Question: When connecting from my local dev box using Visual Studio 2012 (or 2013) against a SQL Server 2008R2 SP1, I get this message:
> A connection was successfully established with the server, but then an
error occurred during the login process. (provider: SSL Provider,
error: 0 - The message received was unexpected or badly formatted.)
My version of .Net framework locally is 4.5.50938
My colleague has the exact same problem. I also believe I had the problem earlier, before re-installing the pc, when I had SSMS 2012 installed, as that also relies on .Net framework 4, not .Net v2 as SSMS2008R2, which works fine. It would also make sense, that the internal data tooling in visual studio relies on .Net 4.
The problem has not always been there, and I believe it was introduced when I first installed Visual Studio 2013 - and then again later after a reinstall, most likely after updating the .Net framework.
The problem seems to me to be related to System.Data in this version of the .Net framework, when connecting against a SQL Server 2008R2 SP1.
How can I fix this? Are there any known fixes, updates etc?
Unfortunately updating SQL Server 2008R2SP1 is not currently an option.
I have also searched for solutions, but have found nothing usable, so far. Here are a couple of links to other posts with similar issue:
<URL>
<URL>

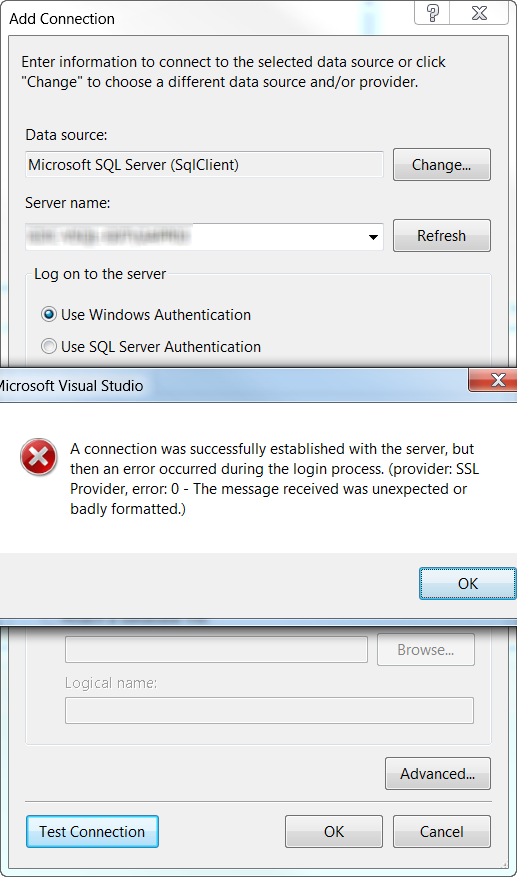
Answer: You are only left with the following options as instructed by Microsoft:
- - - <URL>
Reference: <URL>